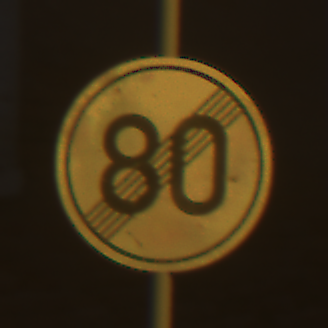
Verkehrszeichen: EndeGeschwindigkeit80
Umgebung: Outdoor, Urban
Tageszeit: Midday
Wetter: Clear
Licht: Natural
Jahreszeit: NotSpecified
Kontrast: HighContrast